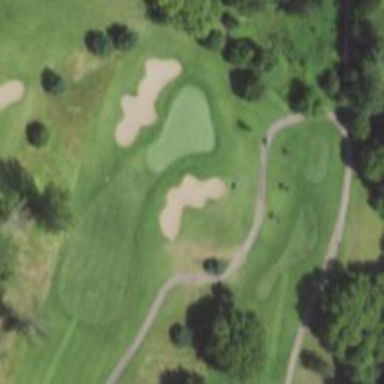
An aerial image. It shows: Rough grassy area used for golf.